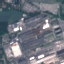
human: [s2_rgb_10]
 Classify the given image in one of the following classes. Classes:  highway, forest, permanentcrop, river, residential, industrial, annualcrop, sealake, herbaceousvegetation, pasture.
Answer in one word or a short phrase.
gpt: Industrial